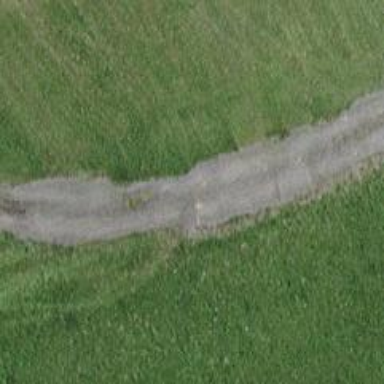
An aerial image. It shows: Track road with grade3 tracktype.